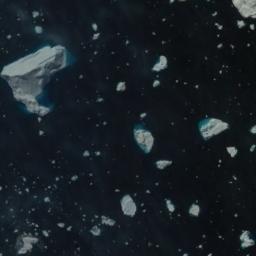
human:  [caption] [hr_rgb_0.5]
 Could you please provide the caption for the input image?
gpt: There are many ice on the deep blue sea .

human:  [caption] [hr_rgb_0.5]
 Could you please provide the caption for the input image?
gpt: A large piece of ice and many small pieces of ice scattered on the deep blue sea .

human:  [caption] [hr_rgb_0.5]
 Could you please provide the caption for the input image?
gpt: There are sea ice of different shapes and sizes .

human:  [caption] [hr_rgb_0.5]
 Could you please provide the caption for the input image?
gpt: An ice hummock and some small pieces of ice sea float in the deep blue sea .

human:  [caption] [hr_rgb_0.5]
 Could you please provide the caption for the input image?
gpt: There are some pieces of sea ice .